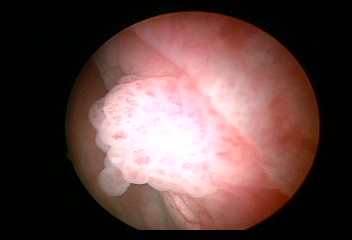
Modality: WLC
Class: Malignant
Subclass: HighGradePapillary
Lesion: L1
Stage: Ta
Morphology: Papillary
Bladder cancer association: Yes
Annotated structures: Tumor